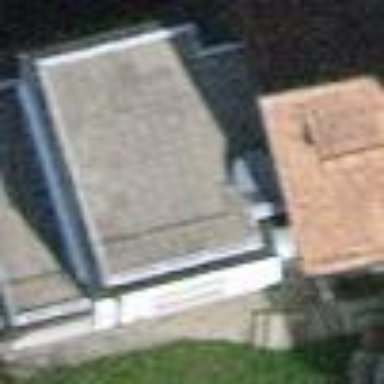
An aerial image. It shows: Building with flat roof oriented across its structure.